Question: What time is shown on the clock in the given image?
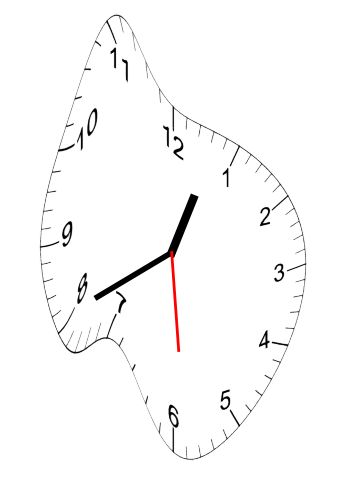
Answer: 12:40:29